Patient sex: F
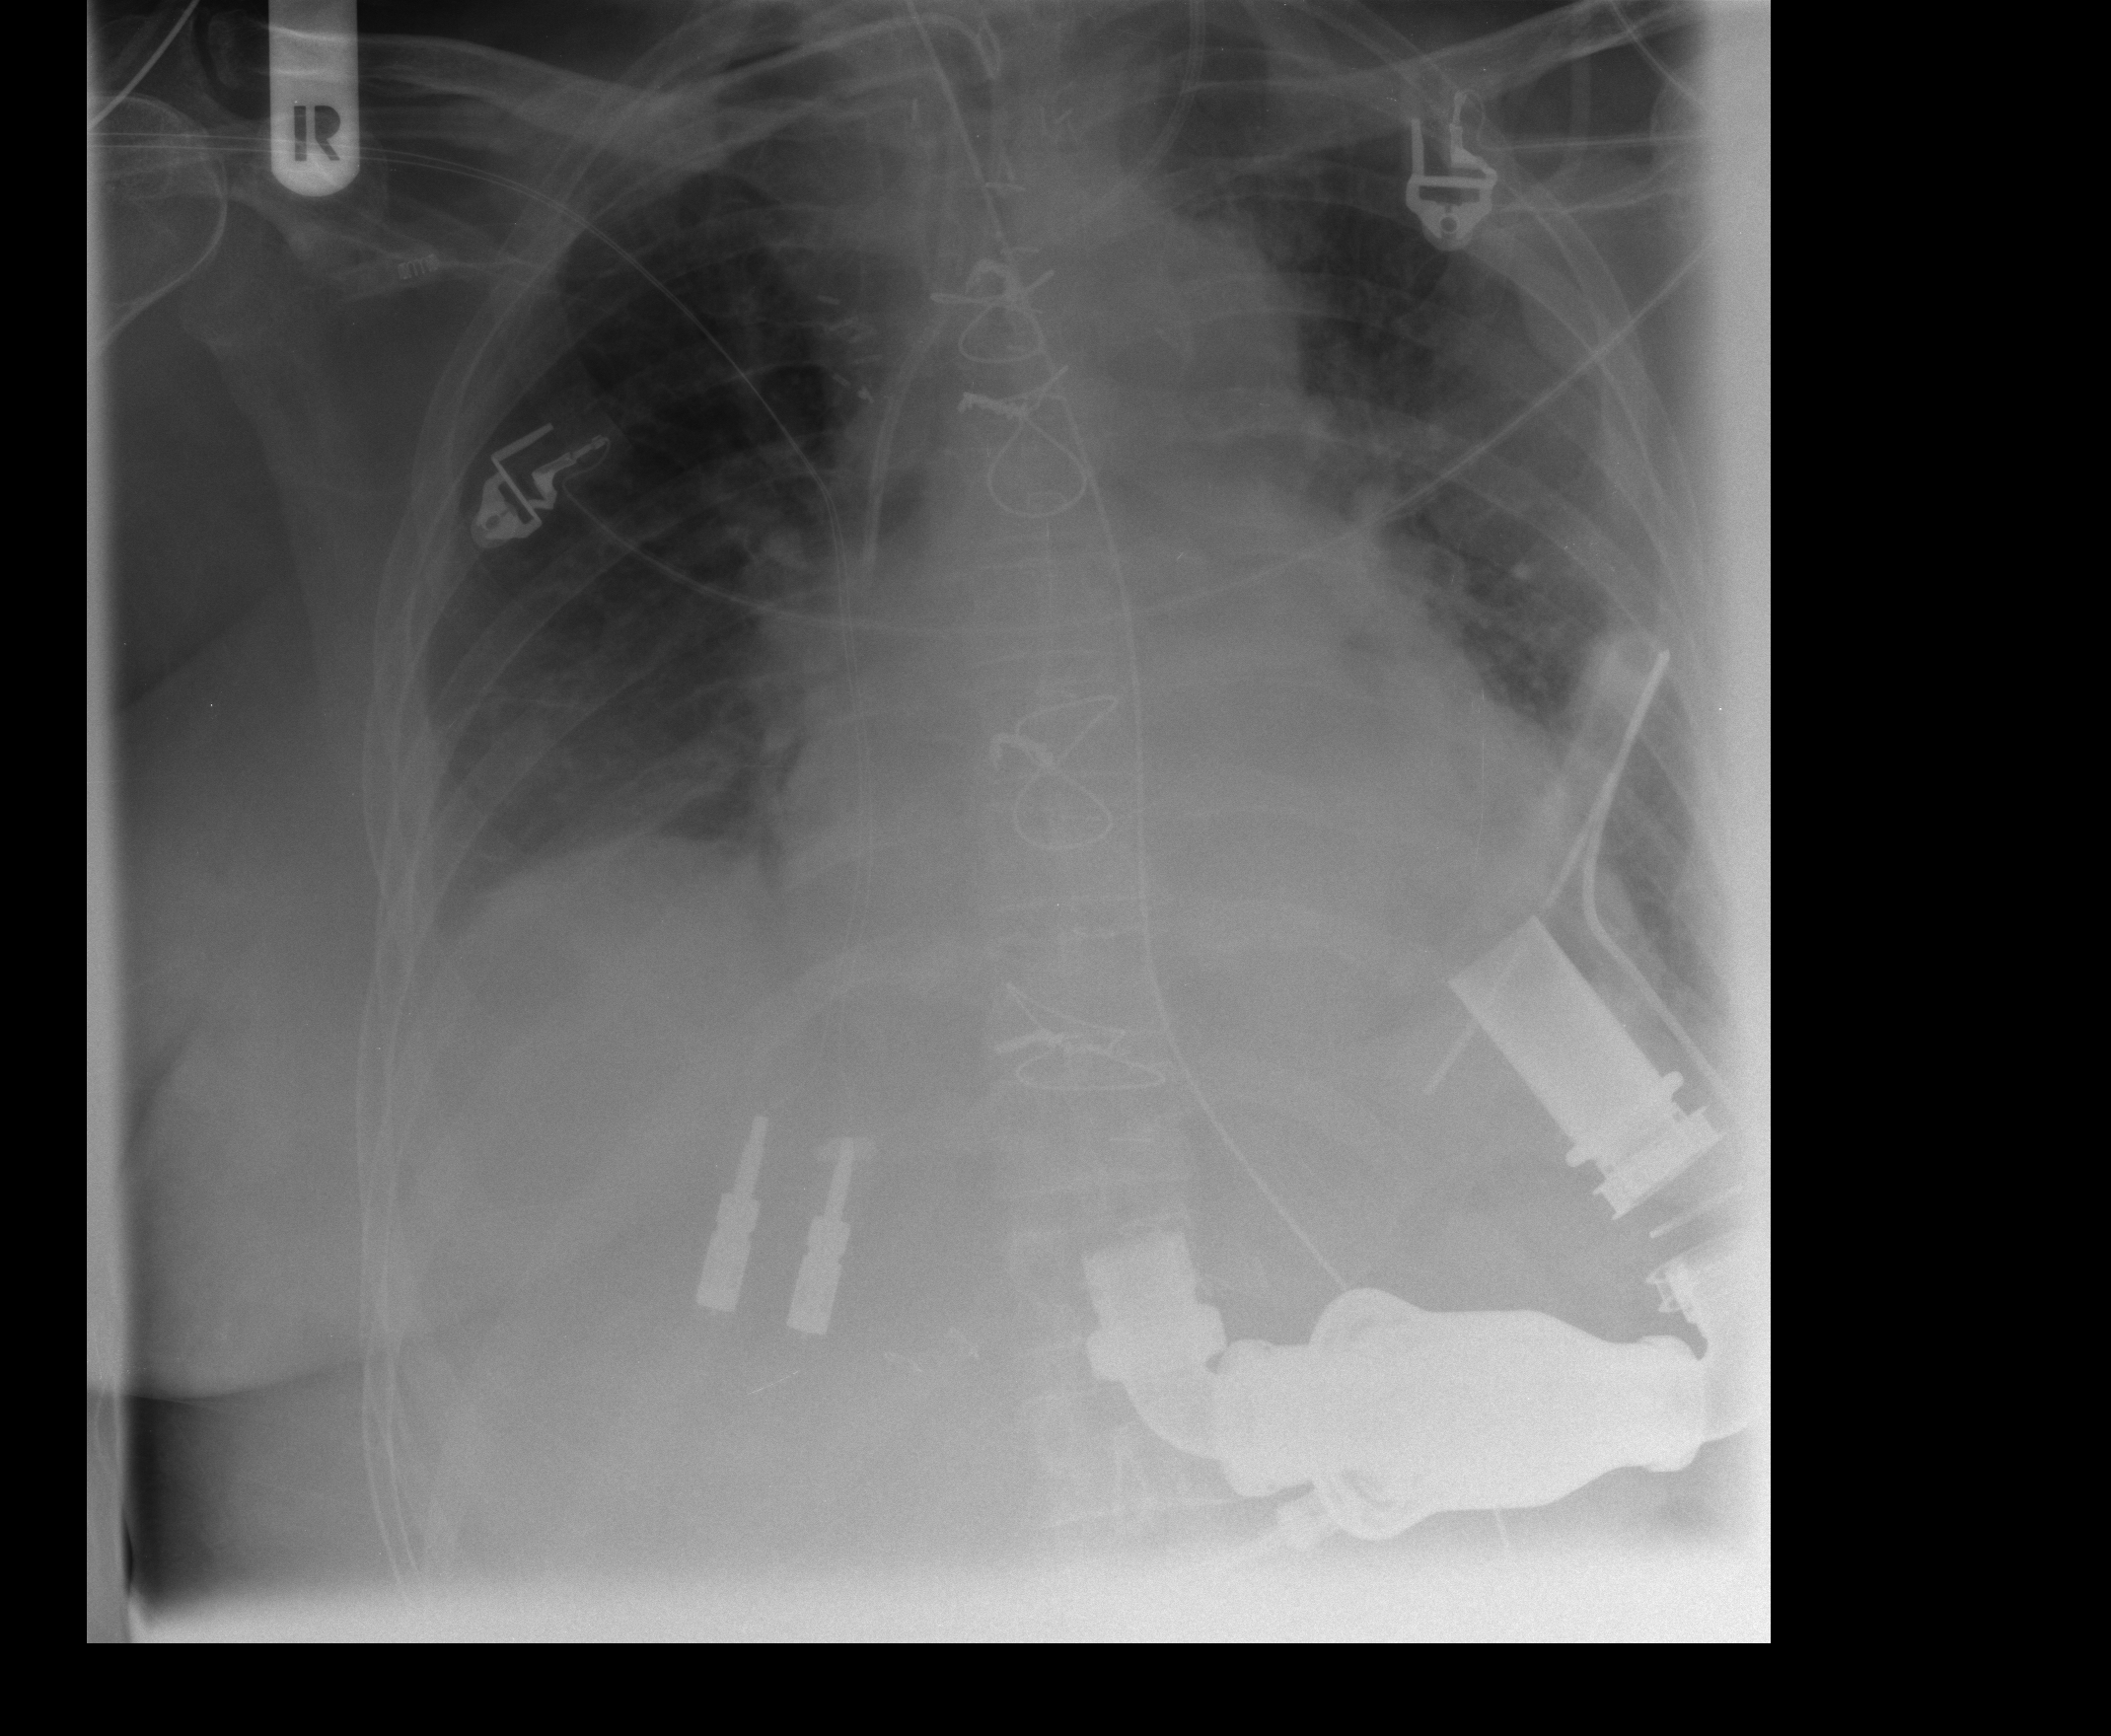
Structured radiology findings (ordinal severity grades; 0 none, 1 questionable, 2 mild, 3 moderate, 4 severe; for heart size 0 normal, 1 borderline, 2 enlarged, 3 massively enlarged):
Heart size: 3
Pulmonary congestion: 3
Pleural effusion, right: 1
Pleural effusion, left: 0
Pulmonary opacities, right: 0
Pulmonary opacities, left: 0
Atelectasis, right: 2
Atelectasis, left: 2